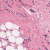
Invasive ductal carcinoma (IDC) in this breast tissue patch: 1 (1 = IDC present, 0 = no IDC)